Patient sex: F
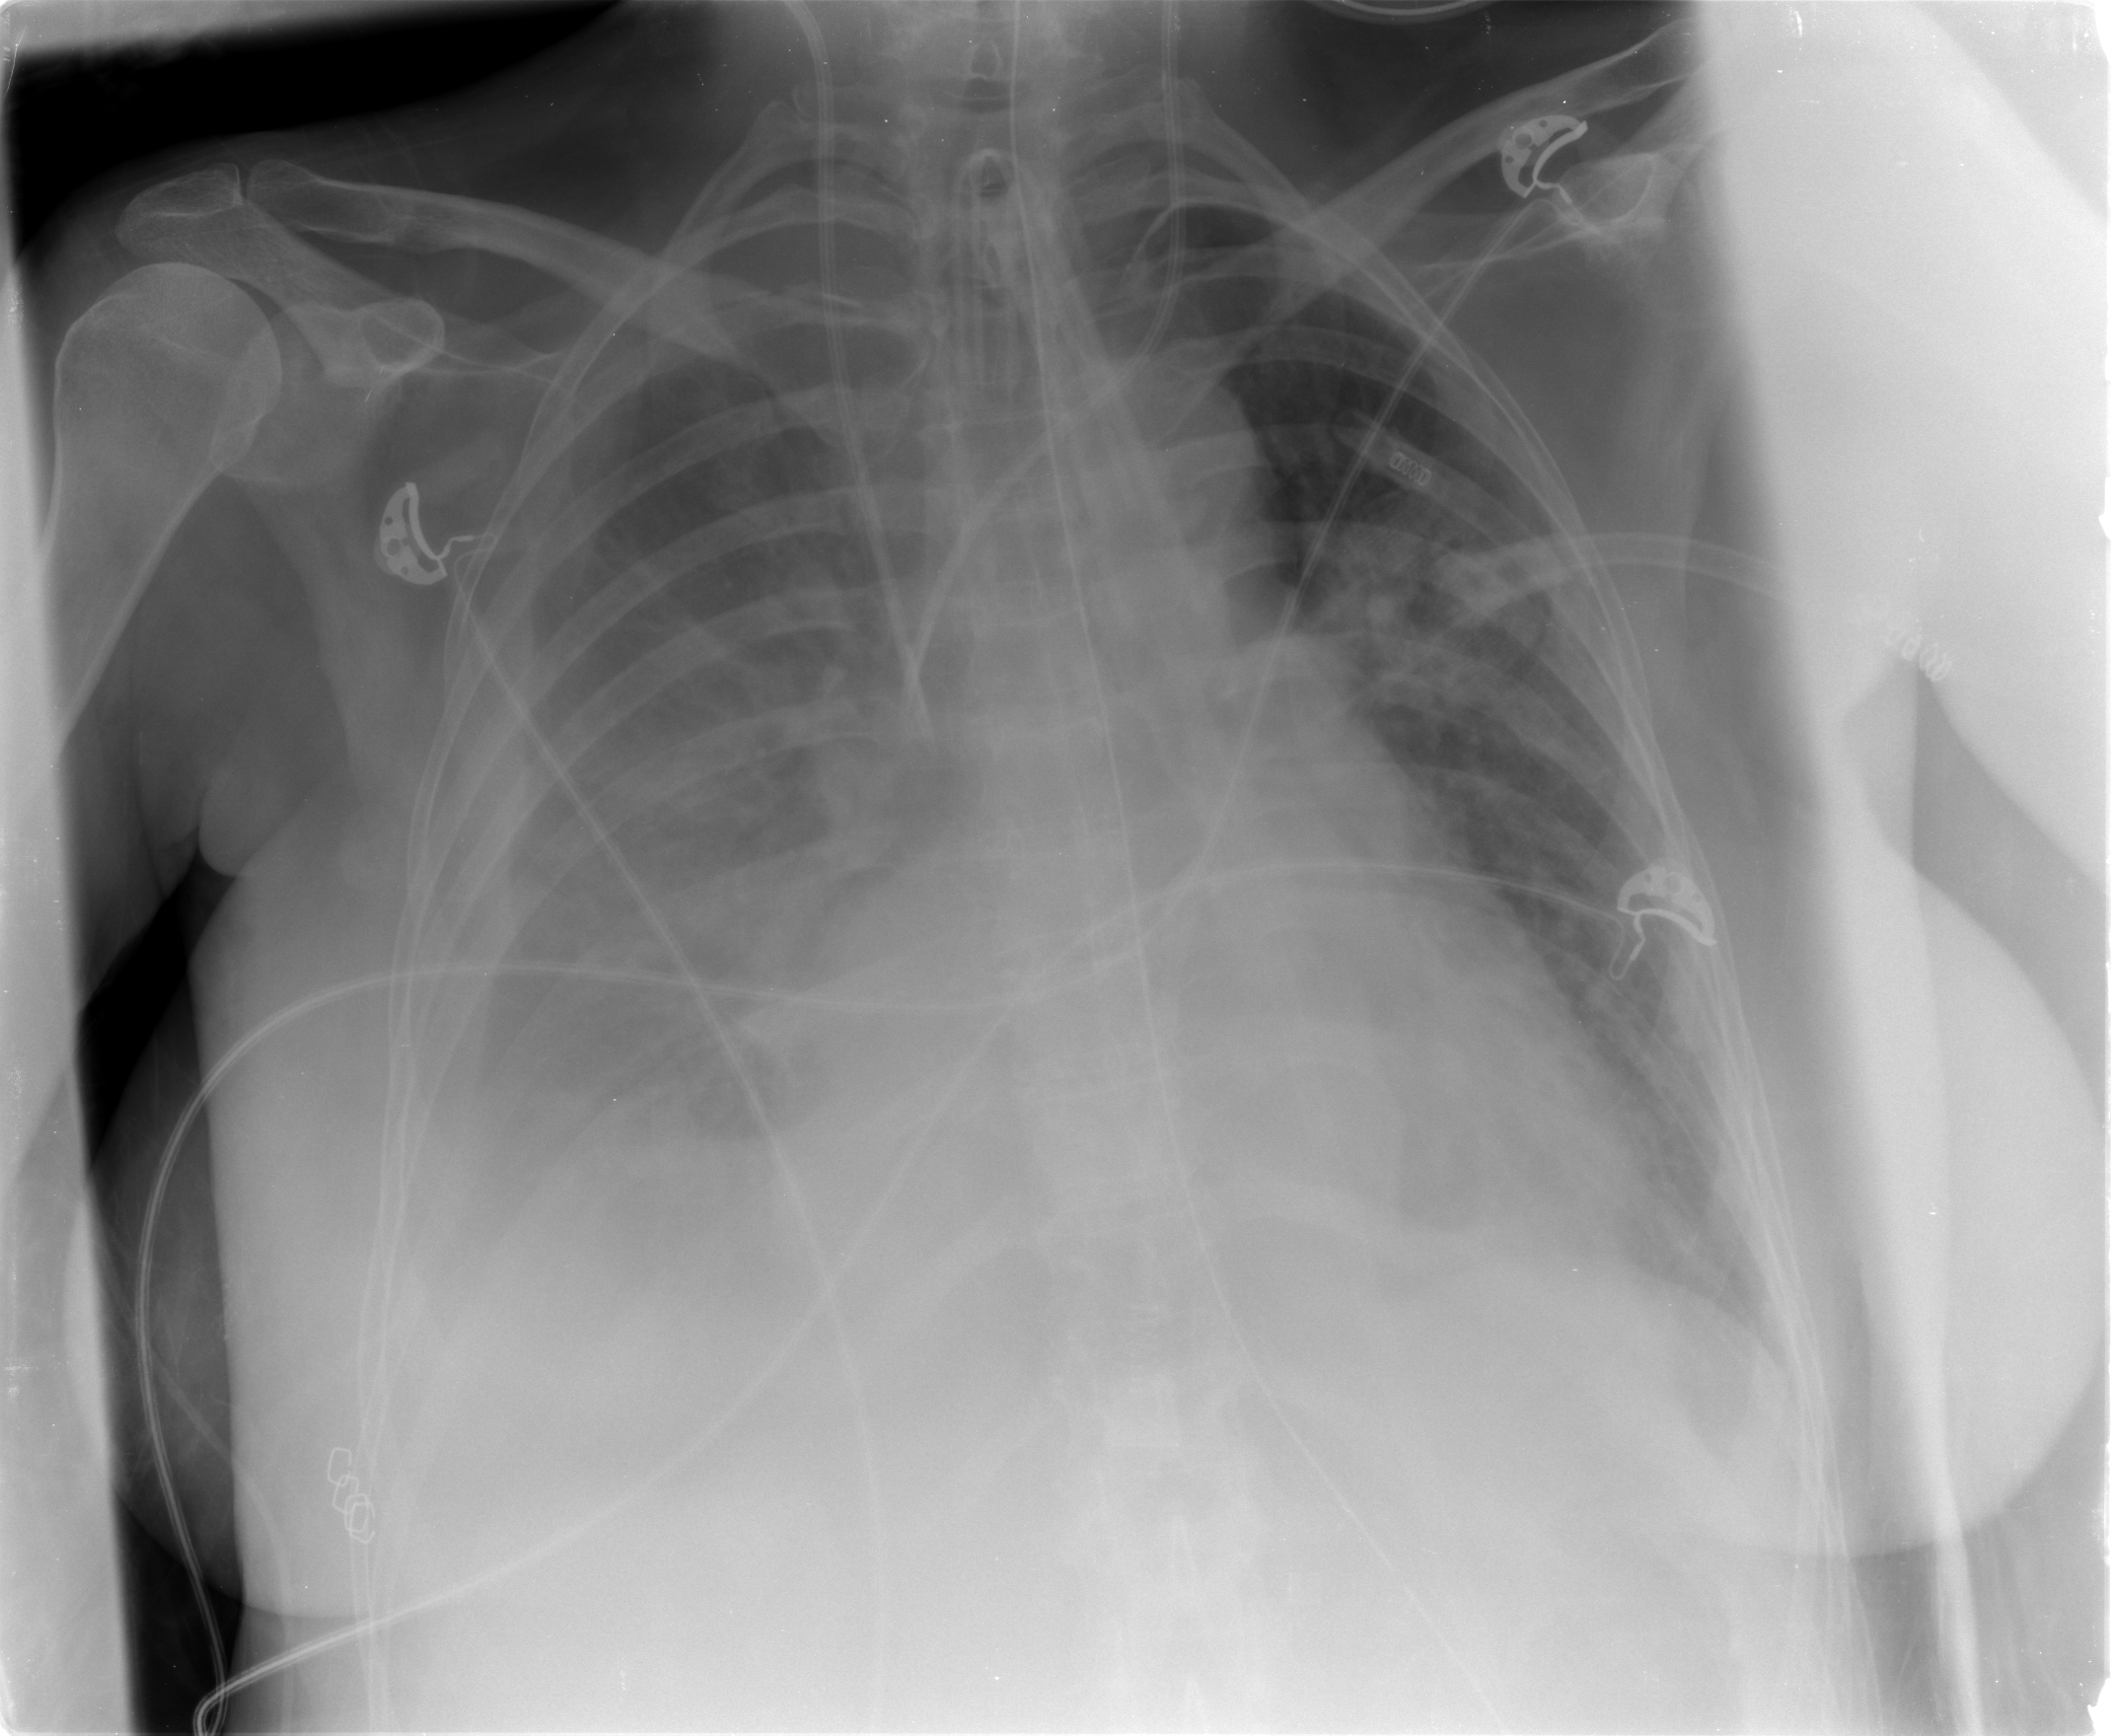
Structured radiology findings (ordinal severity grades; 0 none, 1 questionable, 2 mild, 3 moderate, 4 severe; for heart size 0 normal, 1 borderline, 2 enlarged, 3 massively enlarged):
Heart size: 2
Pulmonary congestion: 2
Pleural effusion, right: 3
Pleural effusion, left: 2
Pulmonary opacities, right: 2
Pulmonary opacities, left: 1
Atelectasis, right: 3
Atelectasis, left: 2